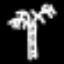
Label: palm tree